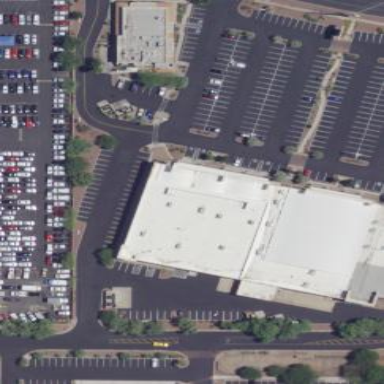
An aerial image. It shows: Retail building.